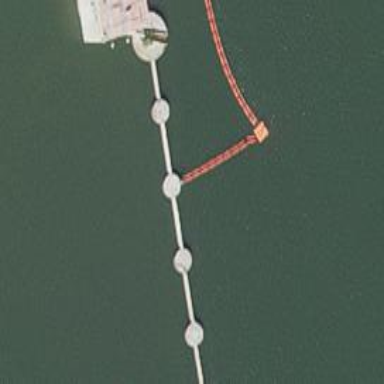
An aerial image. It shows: Floating barrier on the waterway.